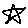
Label: star